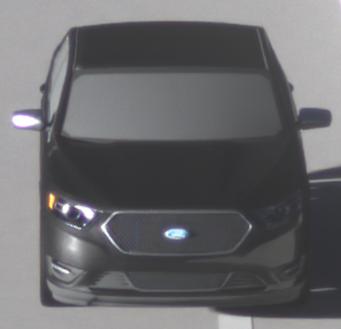
Make: Ford
Model: Taurus
Detailed model: SHO
Model produced from: 2012
Model produced until: 2019
Doors: 4
Color: black
Road condition: dry road
Daytime: sunrise or sunset
Contrast: high contrast